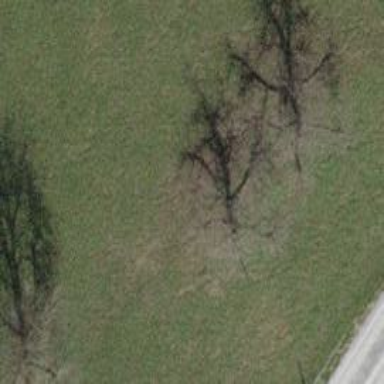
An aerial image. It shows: Single tag "natural: tree."